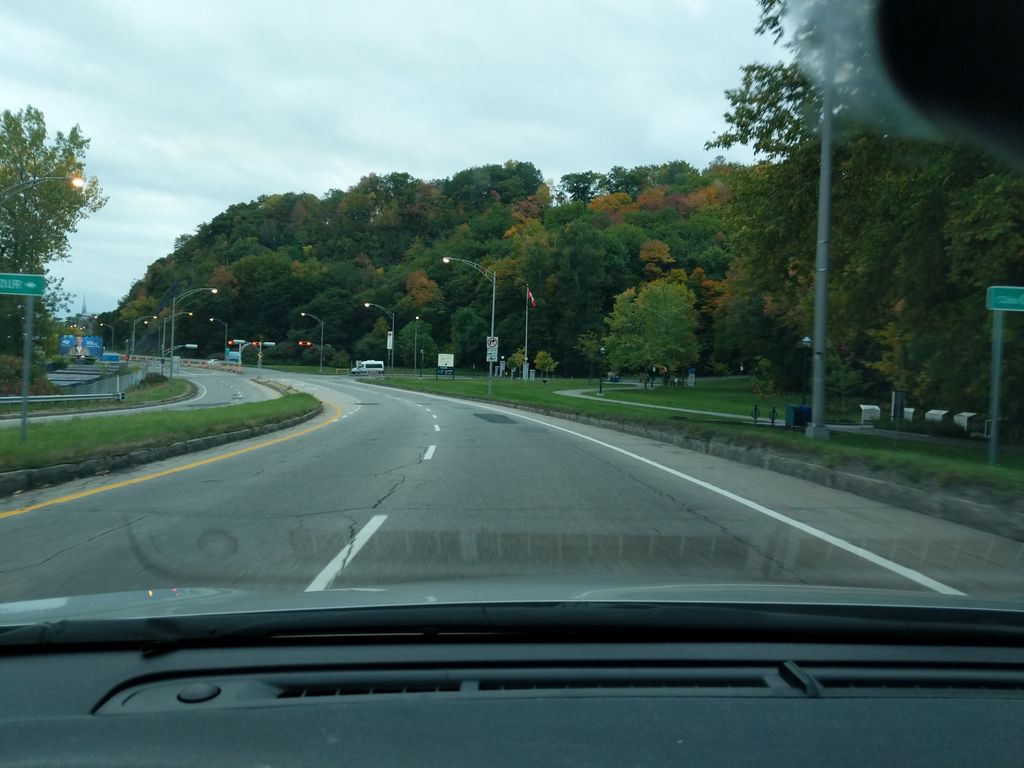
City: quebec_city